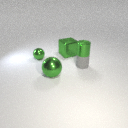
large green metal cube behind small gray rubber cylinder